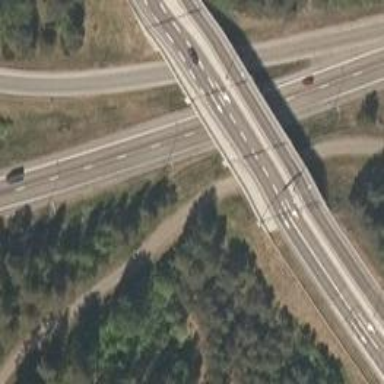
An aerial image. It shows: Asphalt trunk motorway.